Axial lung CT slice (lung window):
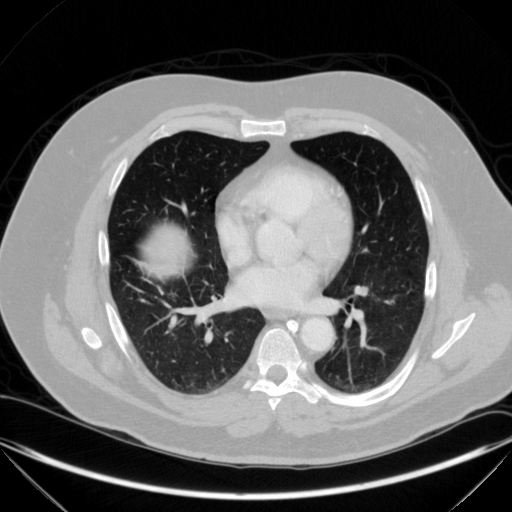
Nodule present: no